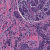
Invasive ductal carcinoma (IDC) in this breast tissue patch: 0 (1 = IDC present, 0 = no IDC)